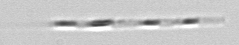
Label: Leptocylindrus